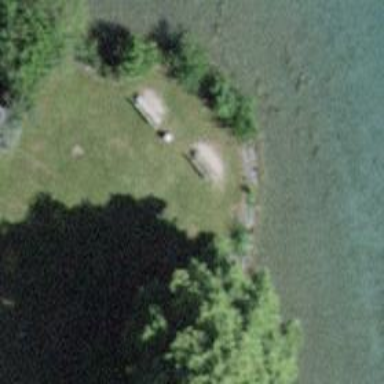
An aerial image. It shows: Bench for seating.